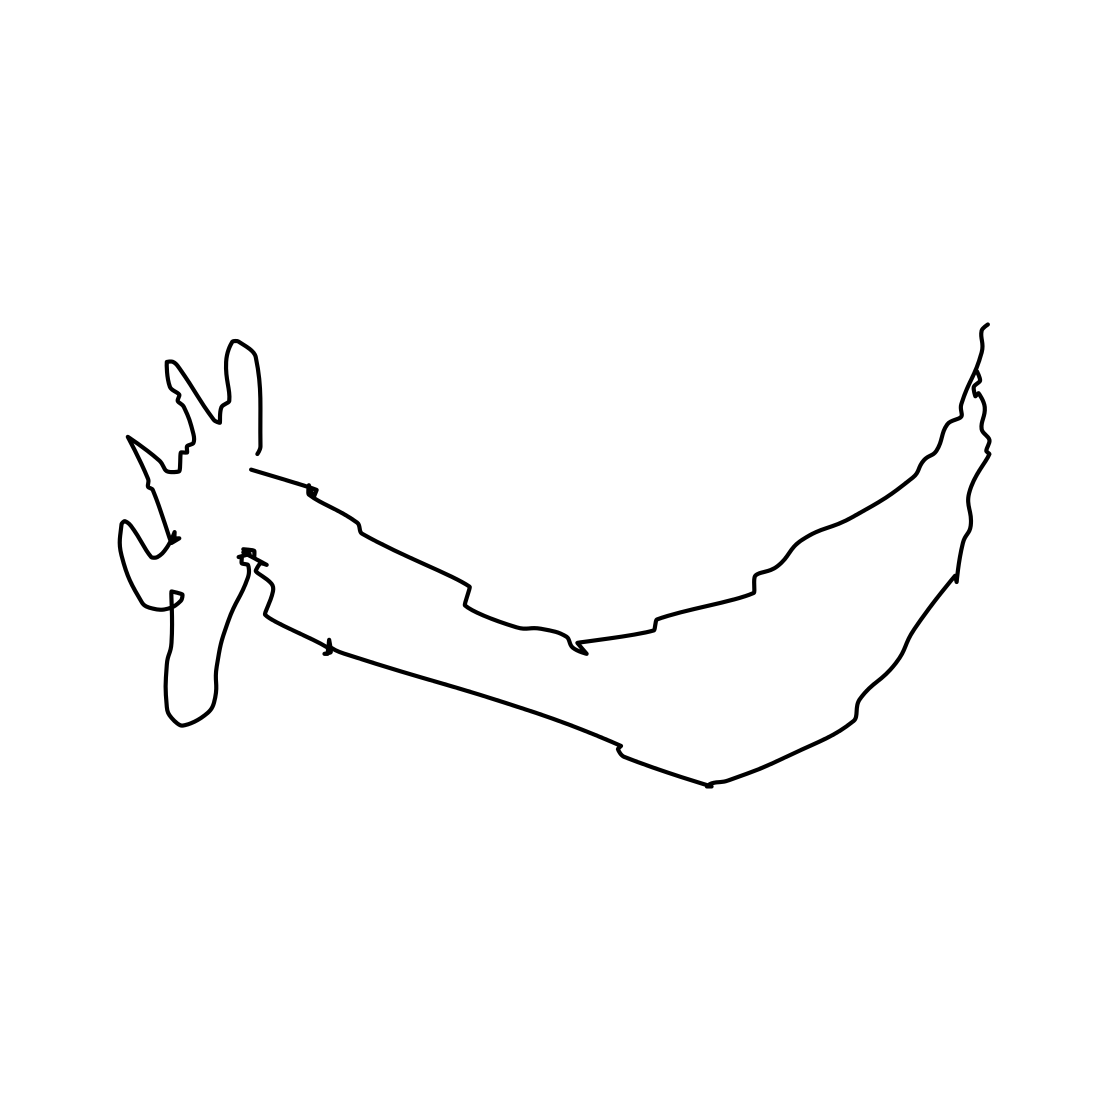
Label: arm